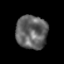
Tissue: skin
Cell type: Epithelial cells
Senescence score: 0.228
Nuclear area (px): 1025
Mean DAPI intensity: 99.603